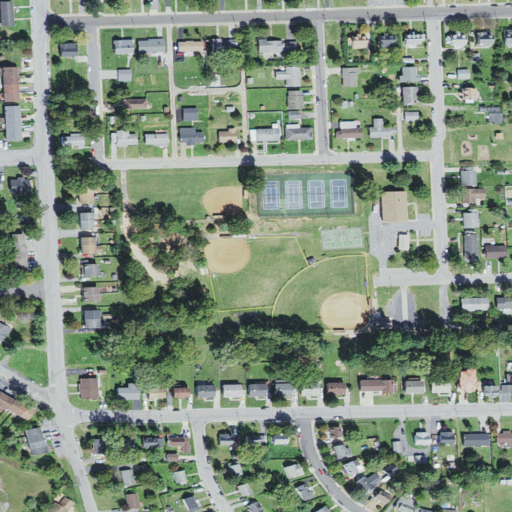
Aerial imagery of plain(s) in Virginia named Chimney Field containing low intensity development, medium intensity development, and open development